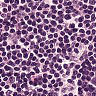
Metastatic tissue present: no